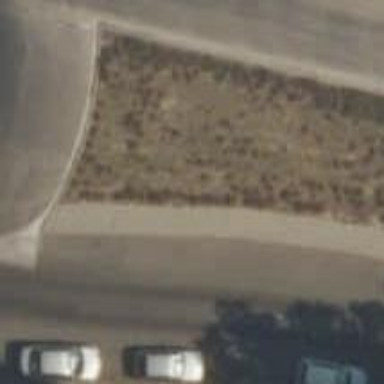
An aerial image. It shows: Traffic calming measure in place: rumble strips.